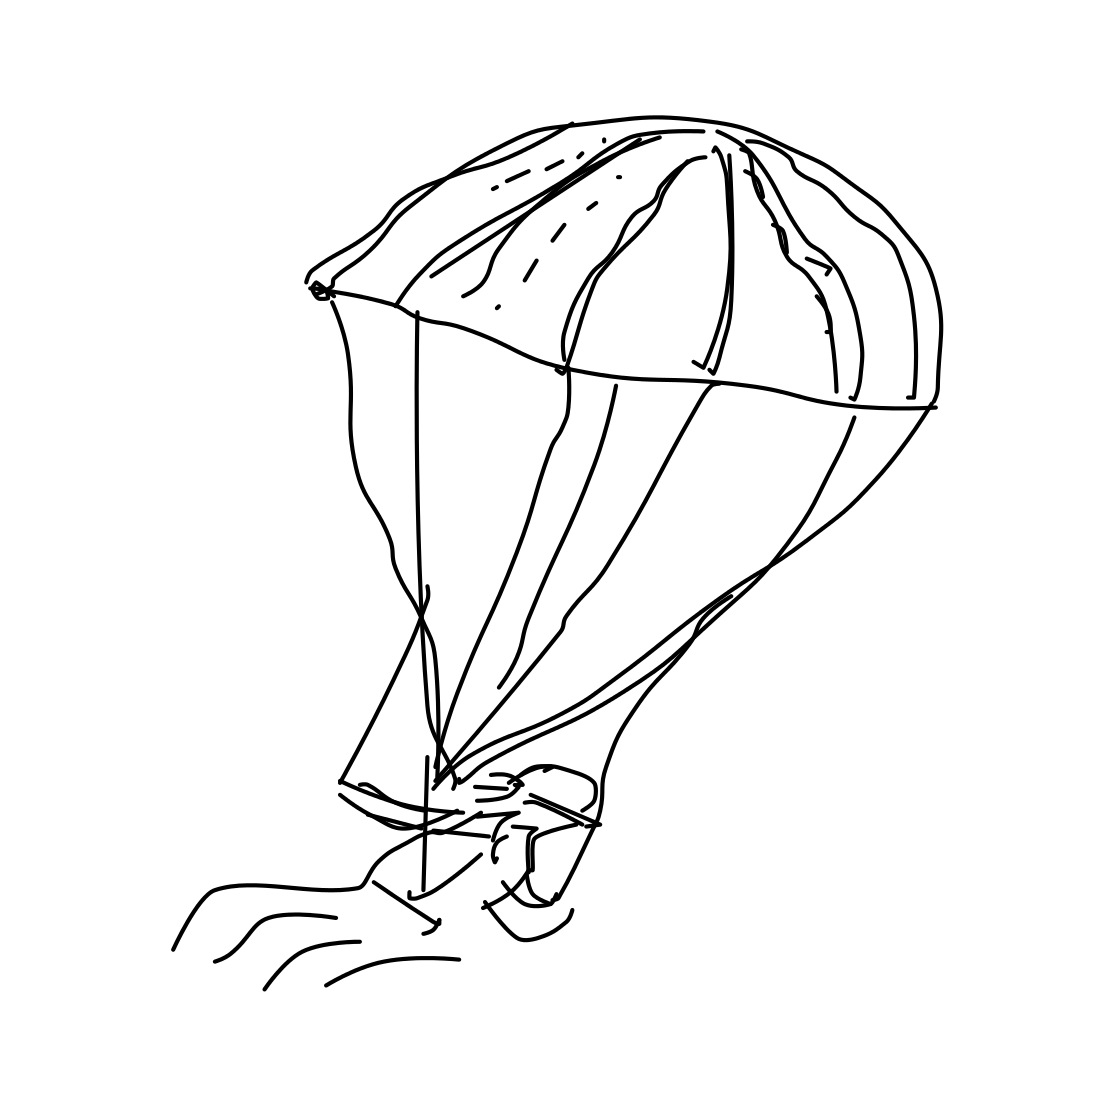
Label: parachute